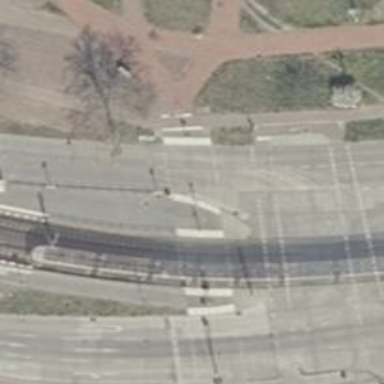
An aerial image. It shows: Crossing with traffic signals and central island.